Question:
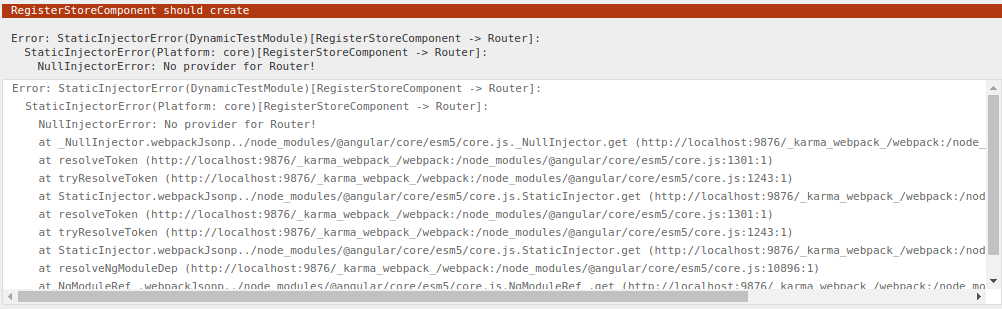
Answer: add the following to the imports on your app.module.ts
'''
RouterModule.forRoot(
[
{ path: "", component: LoginComponent}
]
)
'''